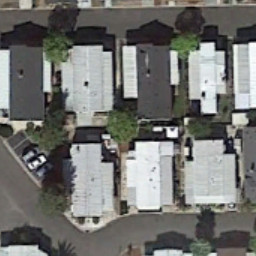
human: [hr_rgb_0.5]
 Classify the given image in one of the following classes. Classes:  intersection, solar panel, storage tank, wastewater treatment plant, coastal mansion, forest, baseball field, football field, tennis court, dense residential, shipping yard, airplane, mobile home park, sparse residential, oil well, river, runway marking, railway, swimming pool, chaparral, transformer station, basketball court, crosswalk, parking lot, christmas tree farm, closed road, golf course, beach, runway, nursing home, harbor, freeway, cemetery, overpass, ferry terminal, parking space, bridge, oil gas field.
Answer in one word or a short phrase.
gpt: mobile home park